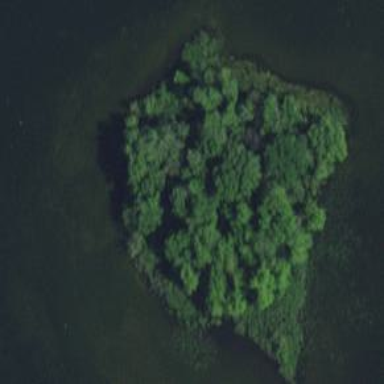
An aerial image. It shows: Islet covered with woodland.